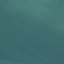
Land use / land cover class: SeaLake